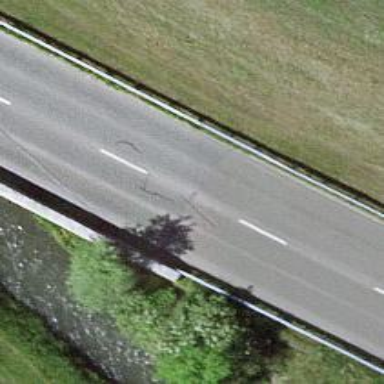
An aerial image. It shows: Primary highway on asphalt bridge.